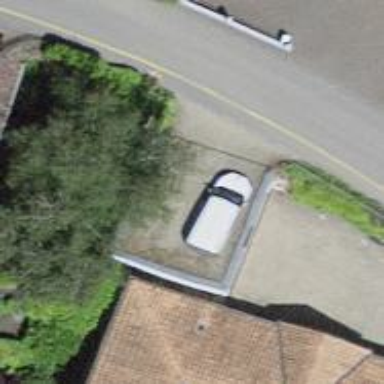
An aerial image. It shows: Garage building.